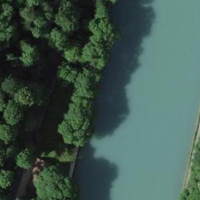
EUNIS habitat code: 53
Species observed at this site:
Lamium galeobdolon